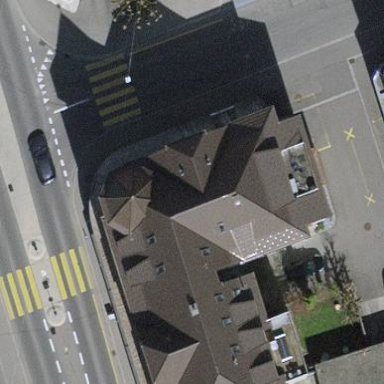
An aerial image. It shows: Building with hipped roof.